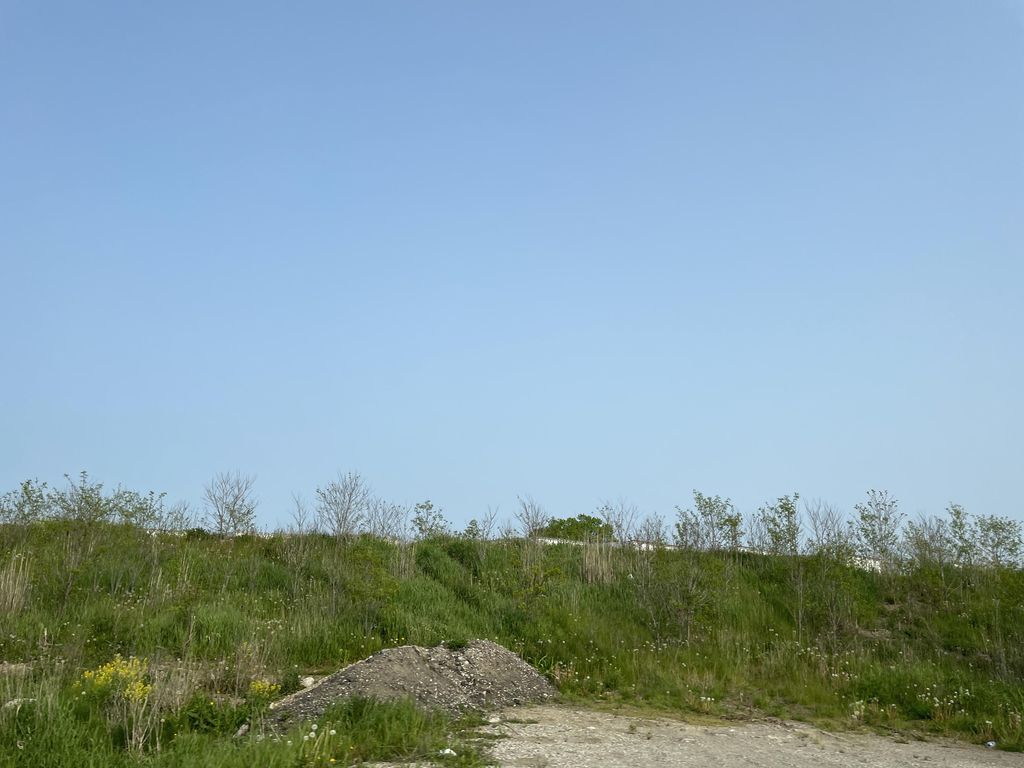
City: kitchener-waterloo